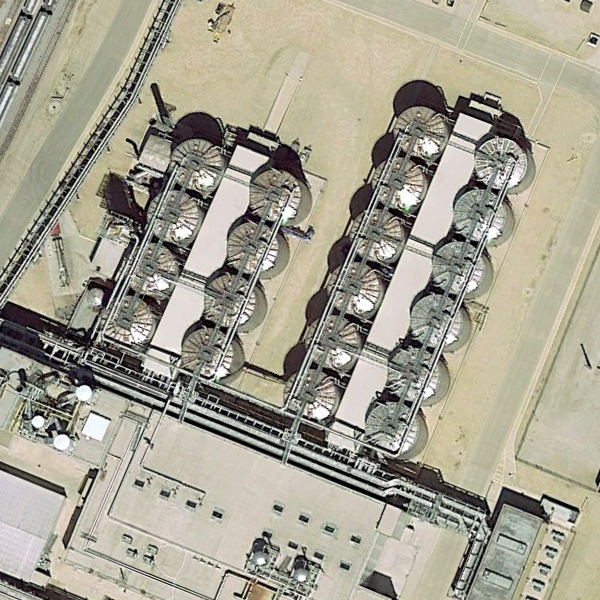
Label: StorageTanks